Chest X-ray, PA view. Patient: 23 years old, sex F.
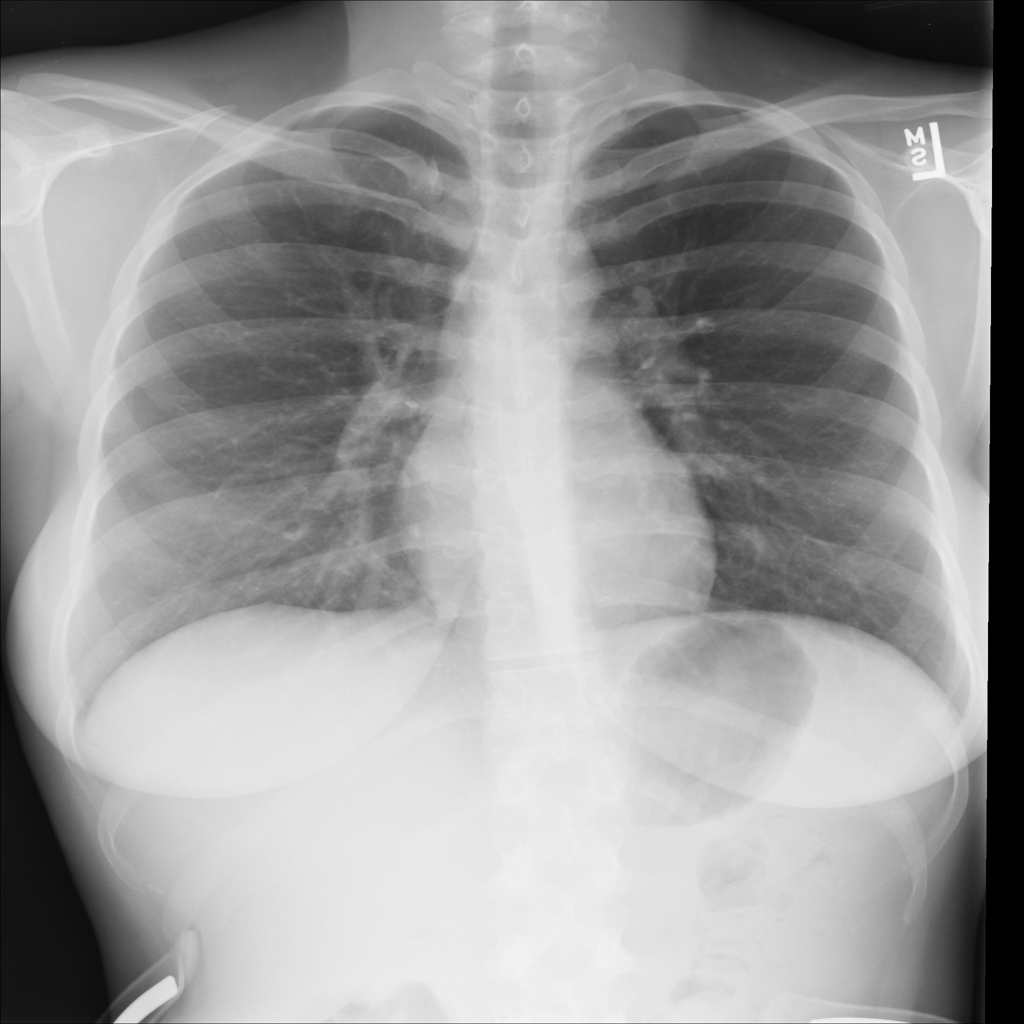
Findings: No Finding